Question: I am trying to write a method.
'''
public List<string> getList()
{
string[] str;
string no, name, size, price;
string albumFolder = @"F:\Audio";
char a = ' ';
List<string> albums = new List<string>();
albumFolder.Split(Path.DirectorySeparatorChar);
str = albumFolder.Split(Path.DirectorySeparatorChar);
for (int i = 0; i < str.Length; i++)
{
string n = str[i].ToString();
n = n.Split(Path.DirectorySeparatorChar).ToString();
no = (i > 8 ? " " : " ") + (i + 1) + "".PadRight(10, a);
name = n.PadRight((155 - n.Length), a);
size = "" + 512 + " MB".PadRight(20, a); // also help me finding their size
price = "" + 80 + "".PadRight(10, a);
albums.Add(no + name + size + price);
}
return albums;
}
'''
this method will return a 'List' so that I can do this:
'''
albumList.DataSource = getList(); //albumList is a ComboBox
'''
This 'List' should contain strings that are fixed length with all the subsfolder's name(not location, name only). But it doing as the picture:

Thanks in advance...
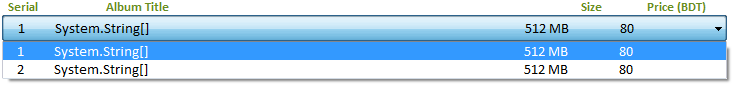
Answer: I think this is what you may be looking for (although I agree there are better/easier ways):
'''
public List<string> getList()
{
string no, name, size, price;
string albumFolder = @"F:\Audio";
char a = ' ';
List<string> albums = new List<string>();
string[] str = Directory.GetDirectories(albumFolder);
for (int i = 0; i < str.Length; i++)
{
DirectoryInfo info = new DirectoryInfo(str[i]);
no = (i > 8 ? " " : " ") + (i + 1) + "".PadRight(10, a);
name = info.Name.PadRight(155, a);
size = "" + 512 + " MB".PadRight(20, a); // also help me finding their size
price = "" + 80 + "".PadRight(10, a);
albums.Add(no + name + size + price);
}
return albums;
}
'''